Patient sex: M
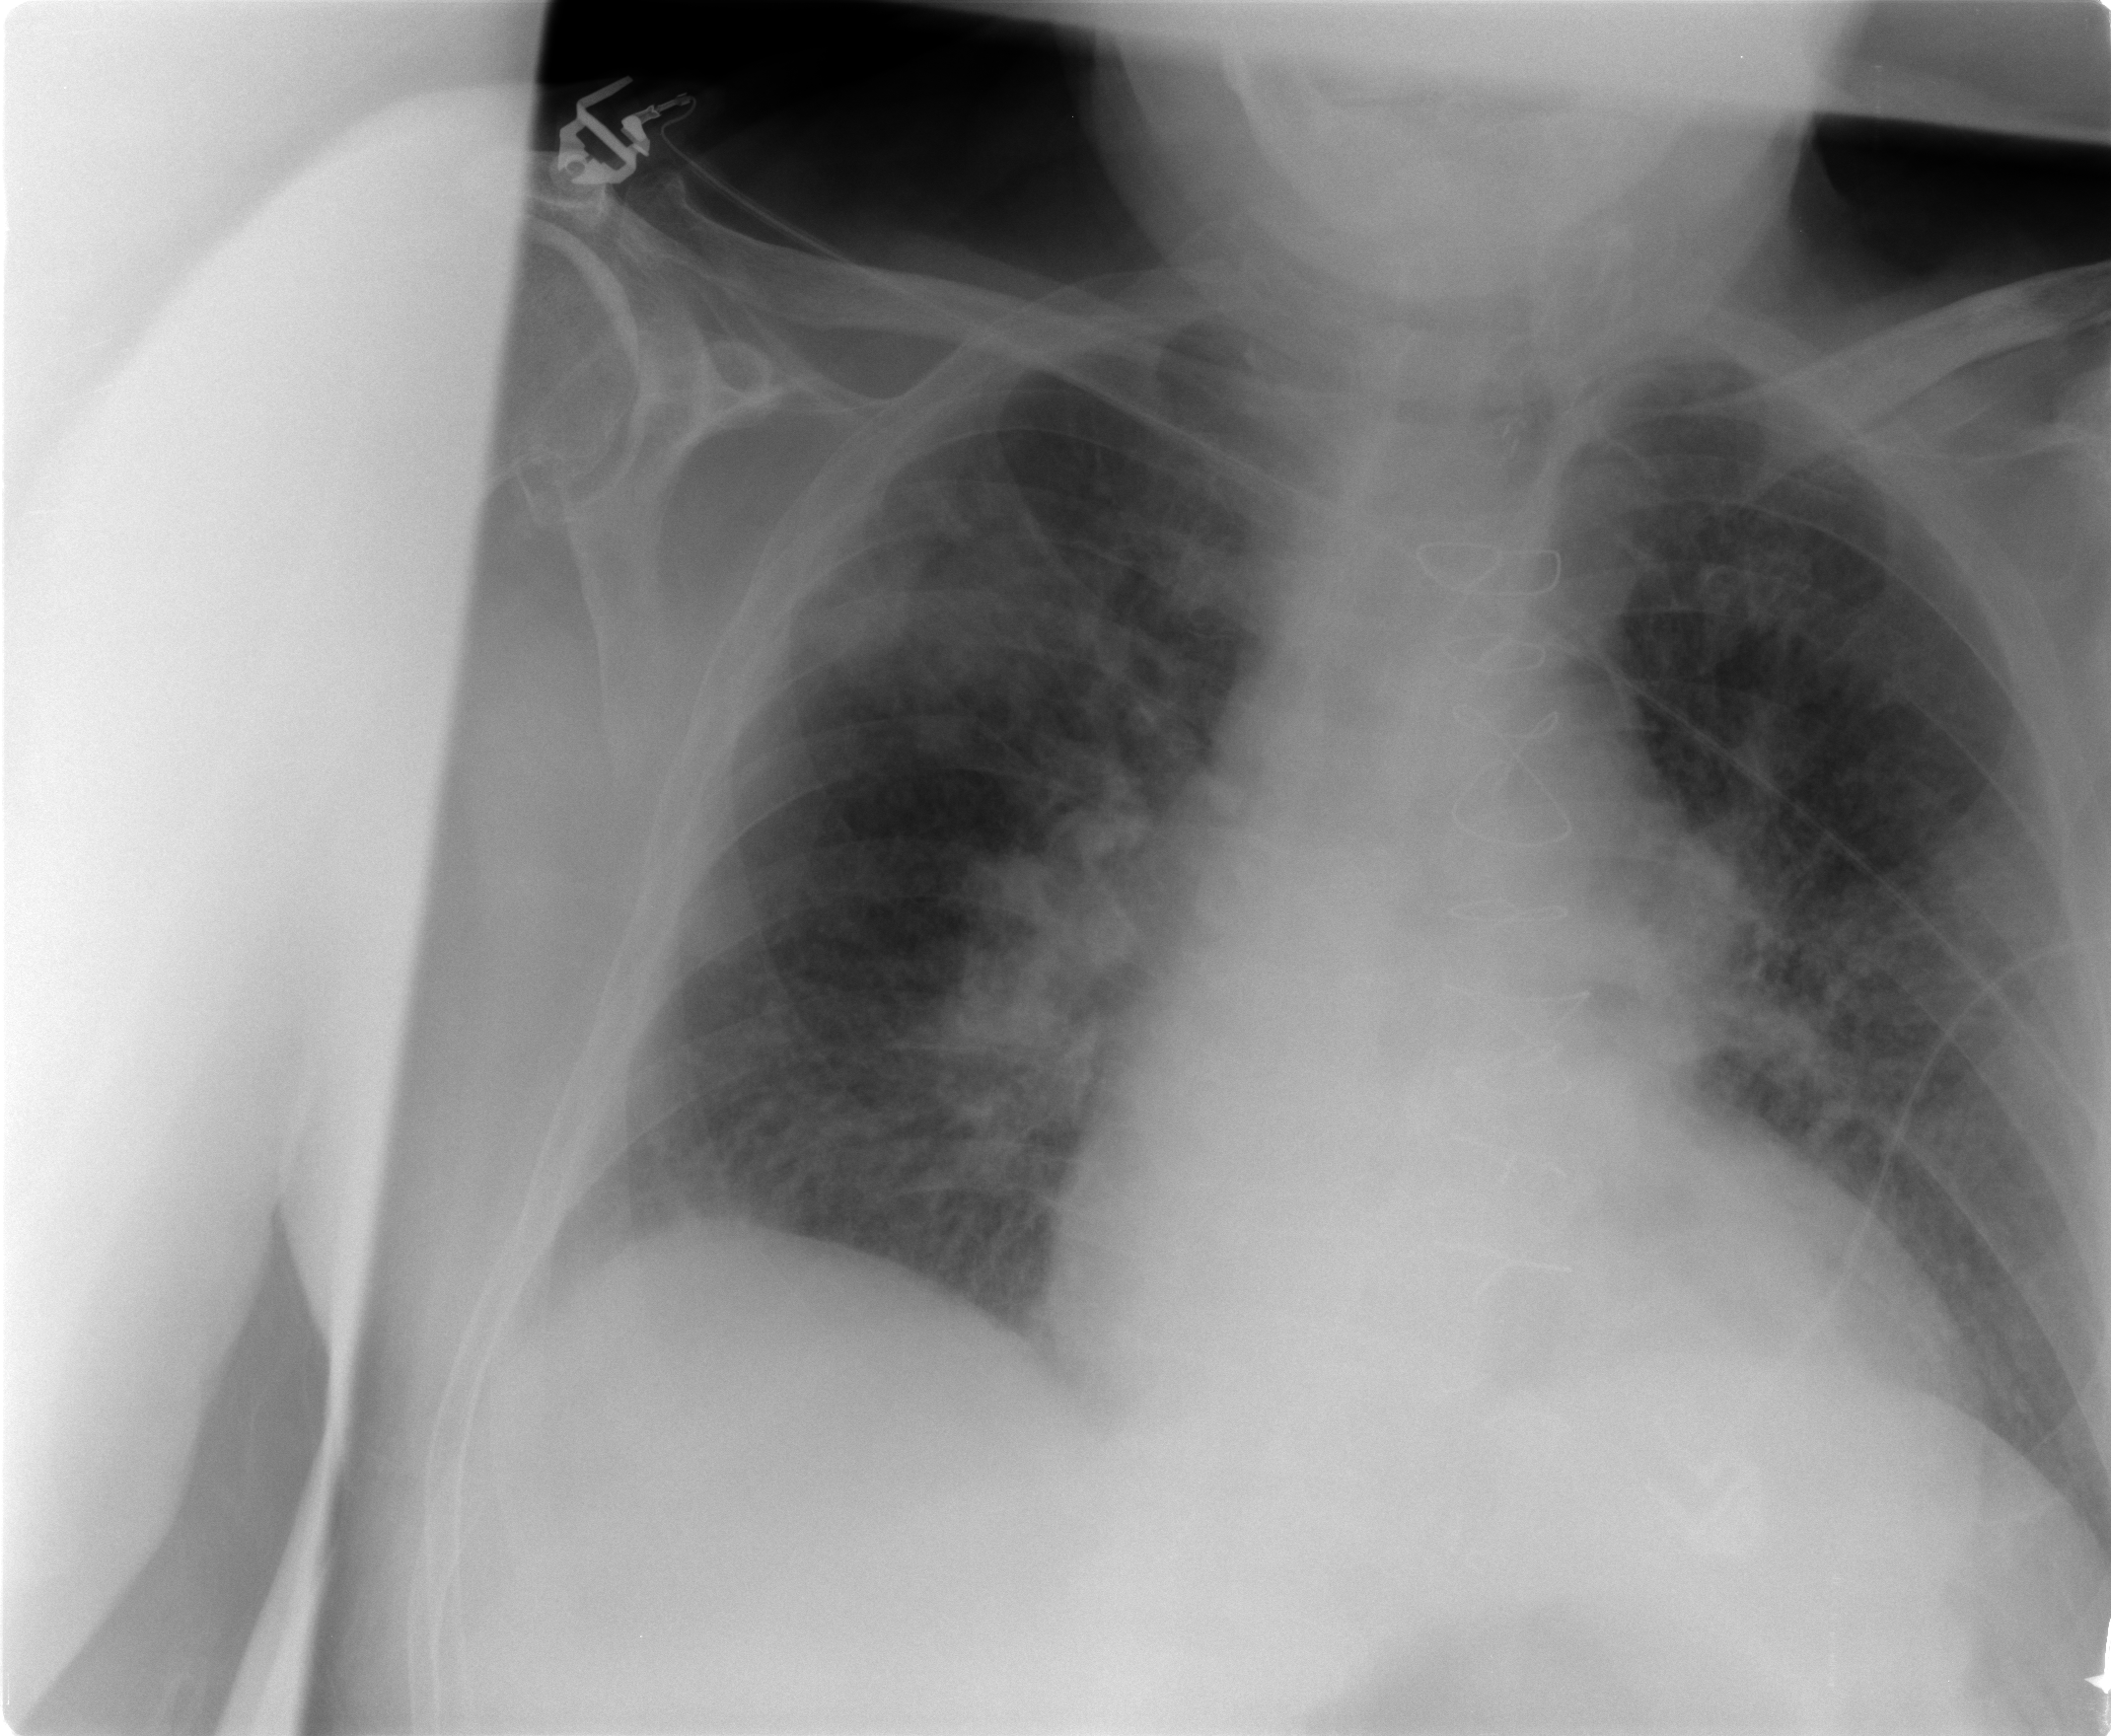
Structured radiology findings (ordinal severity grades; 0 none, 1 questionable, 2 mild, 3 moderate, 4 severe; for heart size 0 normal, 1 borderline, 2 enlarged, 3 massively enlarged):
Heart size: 2
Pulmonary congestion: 1
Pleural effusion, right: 0
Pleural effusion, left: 0
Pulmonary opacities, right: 0
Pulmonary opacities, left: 1
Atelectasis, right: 2
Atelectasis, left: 2